Question: Before Tuesday, March 14th, we saw the data lag in Google Analytics at approximately 1-2 hours. (It was never immediate.) You can see this effect on the Conversions > Ecommerce > Overview page if you search by date and select "today" to "today" (1 day's worth of data)
As of Tuesday, March 14th, we started seeing the lag for this overview report anywhere from 8-12 hours, with an inconsistent aggregation time. For example, it is now 4 PM here on the east coast (EDT), and here is a screenshot of our GA overview tab (I have obscured the revenue number for our privacy). As you can see, there are no numbers after 6:00 AM.
<URL>
We saw this same effect yesterday (about 8-10 hour lag), and the following day the overview report seemed to fix itself (catch up with all of the aggregated data).
Now, what's more interesting, is that if we either A) Add a "Secondary Dimension" or B) use a "Custom Report", we can see all our data near real-time. For example, if I switch into the Ecommerce > Sales Performance report, then add a Secondary Dimension of "Hour of Day", I can see all my data through 2 PM today (about a 2 hour lag as it is now 4:22 pm as I am writing this)
[
Note that to replicate this I sorted the "Hour by day" column by descending order (showing most recent first.)
Our questions are:
(1) Does anyone know why searching by Secondary Dimension or Custom Report shows us the data in more real-time than just looking at the overview report?
(2) Can anyone else confirm that what used to be a 2-3 hour delay now appears as if it is a 8-12 hour delay, starting on or around March 14th (possibly a few days earlier, this is the first day we can remember seeing this effect)
We are using Universal Analytics (with Enhanced E-commerce) implemented via the newer analytics.js. We are NOT using the older ga.js (we moved away from that about a year ago.)
We are not a GA 360 customer, just a regular free account.
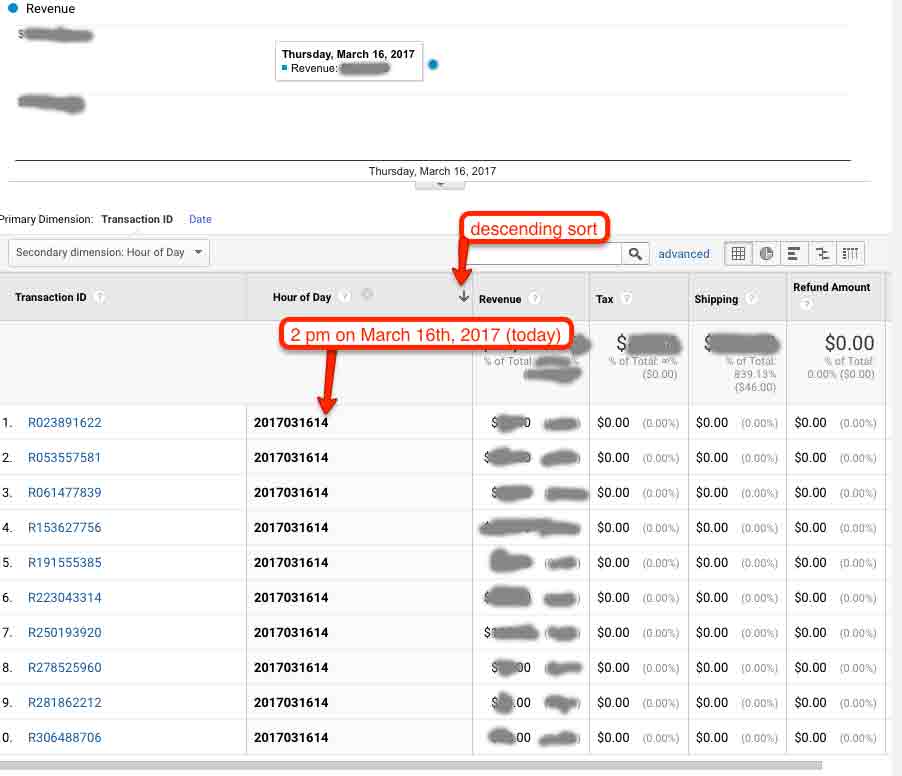
Answer: From Google Analytics <URL>.
> Processing latency is 24-48 hours. Standard accounts that send more than 200,000 sessions per day to Analytics will result in the reports being refreshed only once a day. This can delay updates to reports and metrics for up to two days. To restore intra-day processing, reduce the number of sessions your account sends to < 200,000 per day. For Analytics 360 accounts, this limit is extended to 2 billion hits per month.
What it means is that for Standard accounts up to 48h delay is normal, if you have more data it can take more if you have less data it can be faster.
Regarding your observation that certain reports load faster than others this is linked to the design of Google Analytics Backends. Google will generate pre-aggregated tables with common reports to speed up consult and that sometimes can takes longer to process. Other non-common reports can't be answered by aggregated reports so it can be responded by a different backend that already has fresher data. So it is considered normal to see different levels of freshness in different reports.
Google Analytics 360 has fresher data of course.
<URL> highlights some of the differences and has more info.